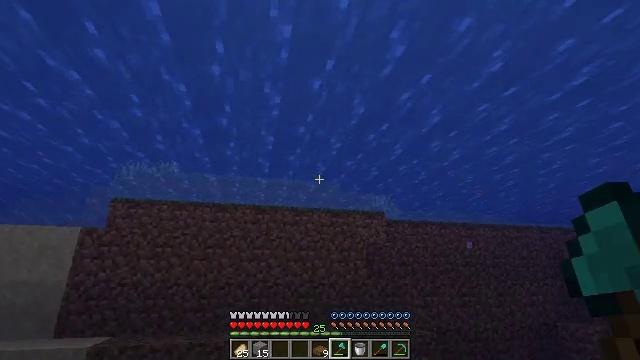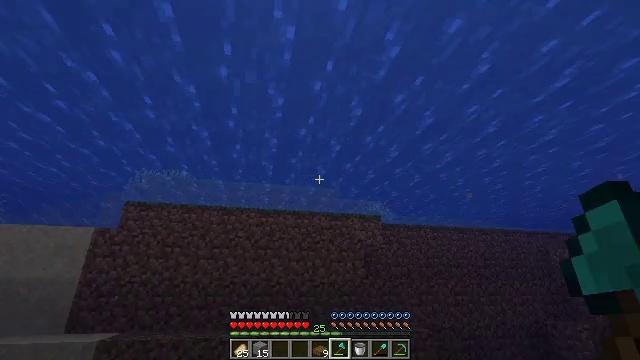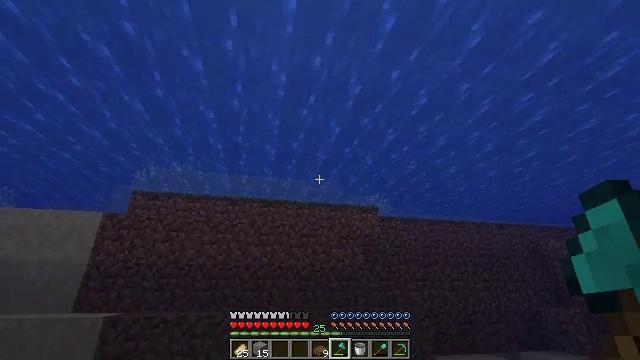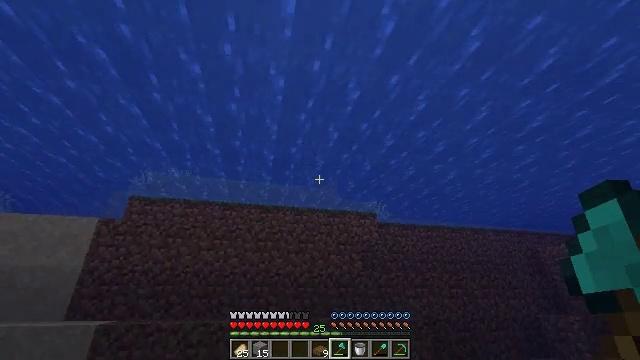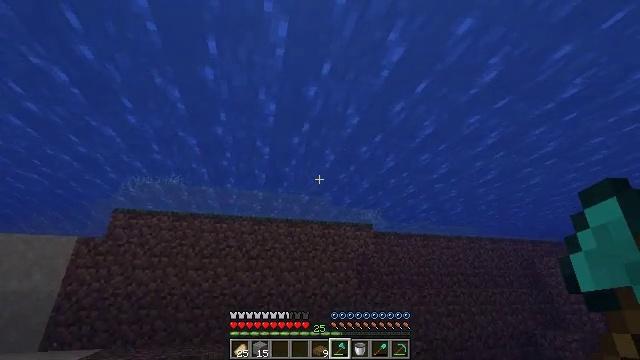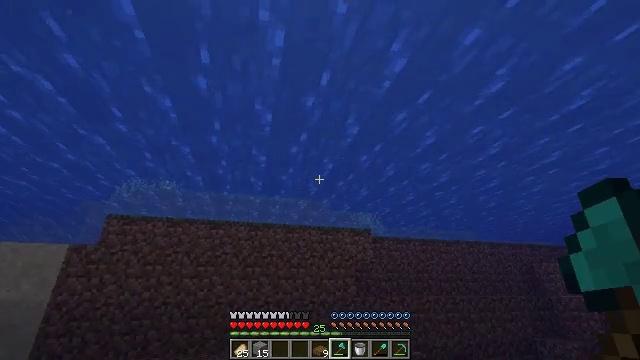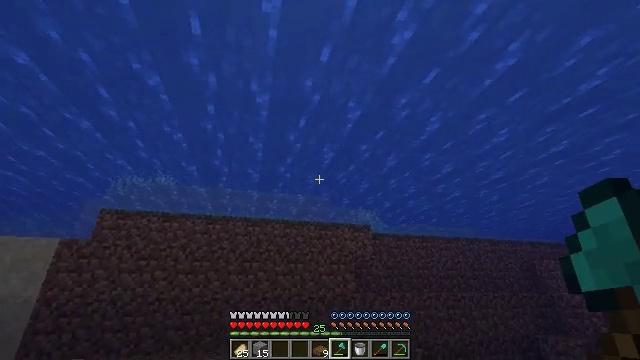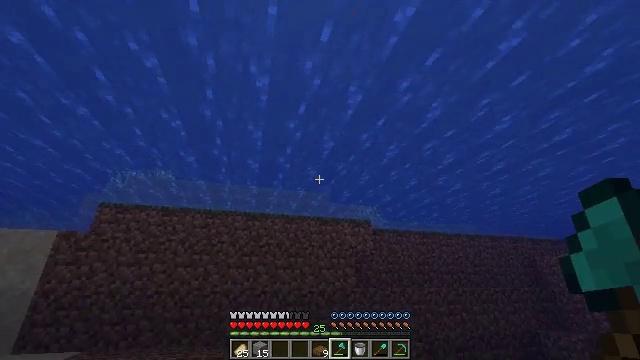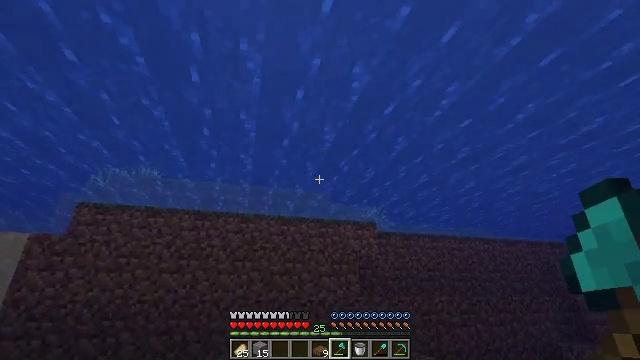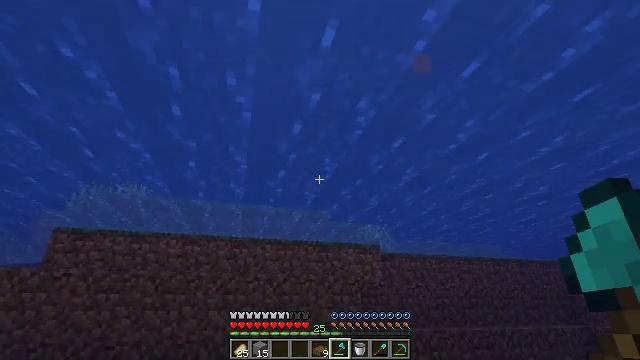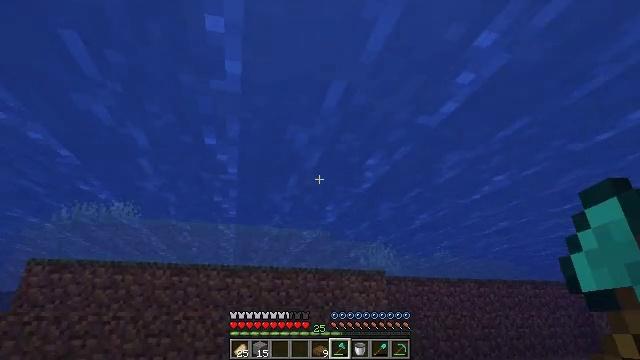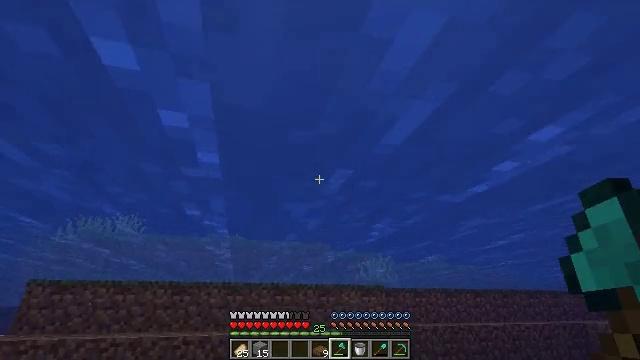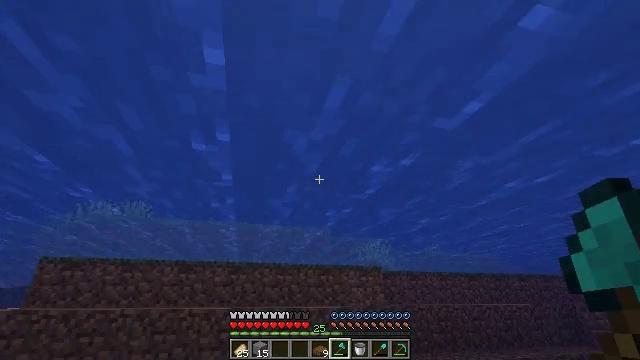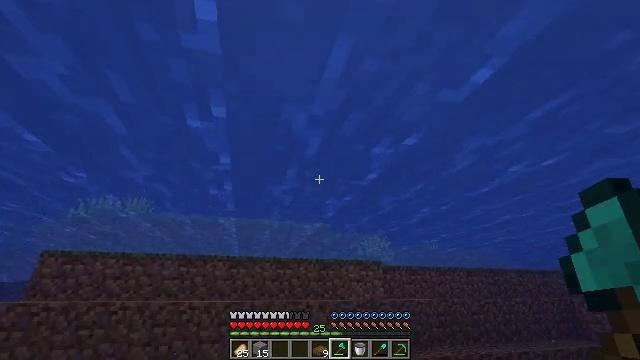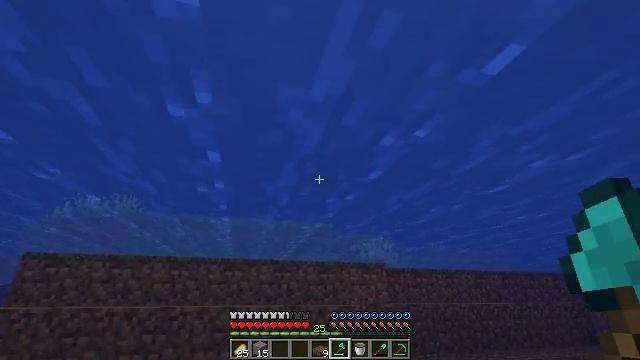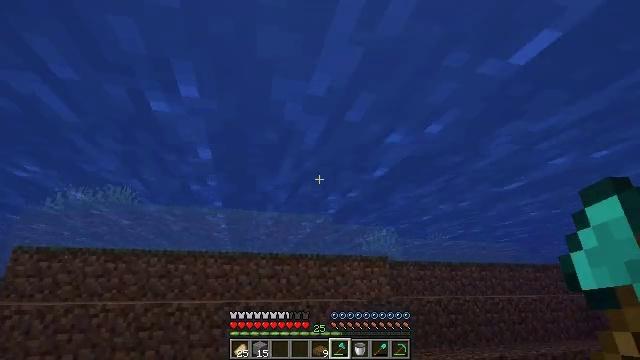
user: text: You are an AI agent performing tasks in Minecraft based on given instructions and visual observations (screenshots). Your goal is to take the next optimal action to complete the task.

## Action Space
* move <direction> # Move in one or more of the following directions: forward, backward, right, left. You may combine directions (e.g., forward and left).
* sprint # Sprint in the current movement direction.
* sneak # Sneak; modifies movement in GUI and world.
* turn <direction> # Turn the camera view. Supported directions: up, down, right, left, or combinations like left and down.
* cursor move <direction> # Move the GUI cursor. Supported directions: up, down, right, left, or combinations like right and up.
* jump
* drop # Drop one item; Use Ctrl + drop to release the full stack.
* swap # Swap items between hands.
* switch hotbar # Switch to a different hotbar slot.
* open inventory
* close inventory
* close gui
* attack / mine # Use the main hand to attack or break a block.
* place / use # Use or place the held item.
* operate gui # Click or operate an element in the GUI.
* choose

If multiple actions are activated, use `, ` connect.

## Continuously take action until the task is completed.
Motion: motion action
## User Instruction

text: Kill the cow.
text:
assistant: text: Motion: move forward, turn up, jump
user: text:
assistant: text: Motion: move forward, turn up, jump
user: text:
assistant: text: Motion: move forward, turn up, jump
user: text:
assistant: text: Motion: move forward, turn right and down, jump
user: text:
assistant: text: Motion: move forward, jump
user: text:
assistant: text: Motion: move forward, jump
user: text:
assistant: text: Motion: move forward, jump
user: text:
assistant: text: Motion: move forward, jump
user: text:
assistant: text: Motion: move forward, jump
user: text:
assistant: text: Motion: move forward, jump
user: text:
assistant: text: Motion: move forward, sprint, jump
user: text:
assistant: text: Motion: move forward, sprint, jump
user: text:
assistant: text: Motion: move forward, sprint, jump
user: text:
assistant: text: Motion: move forward, sprint, jump
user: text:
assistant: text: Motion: move forward, sprint, turn down, jump
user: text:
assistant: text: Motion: move forward, turn down, jump
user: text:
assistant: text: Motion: move forward, turn down, jump
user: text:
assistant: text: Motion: move forward, turn down, jump
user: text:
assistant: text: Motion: move forward, jump
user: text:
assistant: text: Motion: move forward, jump
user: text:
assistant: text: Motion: move forward, jump
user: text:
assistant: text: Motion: move forward, turn down, jump
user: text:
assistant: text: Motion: move forward, turn down, jump
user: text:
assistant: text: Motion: move forward, sprint, turn down, jump
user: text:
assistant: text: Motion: move forward, sprint, turn down, jump
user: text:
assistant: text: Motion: move forward, sprint, turn down, jump
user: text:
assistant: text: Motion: move forward, sprint, turn down, jump
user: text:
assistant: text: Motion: move forward, sprint, turn down, jump
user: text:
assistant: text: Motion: move forward, sprint, jump
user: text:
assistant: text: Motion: move forward, sprint, jump